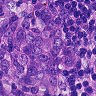
Metastatic tissue present: yes